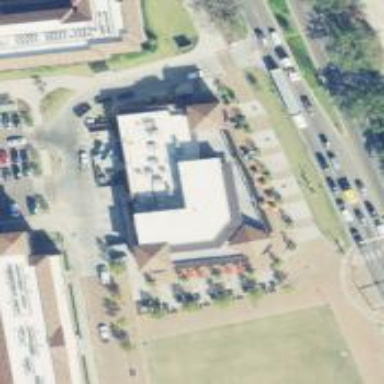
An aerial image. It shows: Healthcare clinic.